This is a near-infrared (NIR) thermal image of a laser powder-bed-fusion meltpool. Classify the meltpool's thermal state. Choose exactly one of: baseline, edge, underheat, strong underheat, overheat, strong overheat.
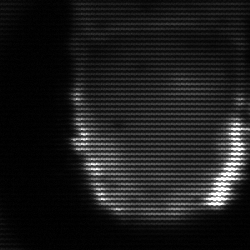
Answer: baseline